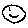
Label: smiley face